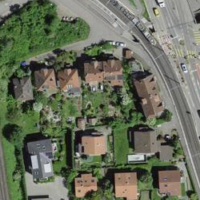
EUNIS habitat code: 54
Species observed at this site:
Ageratum houstonianum